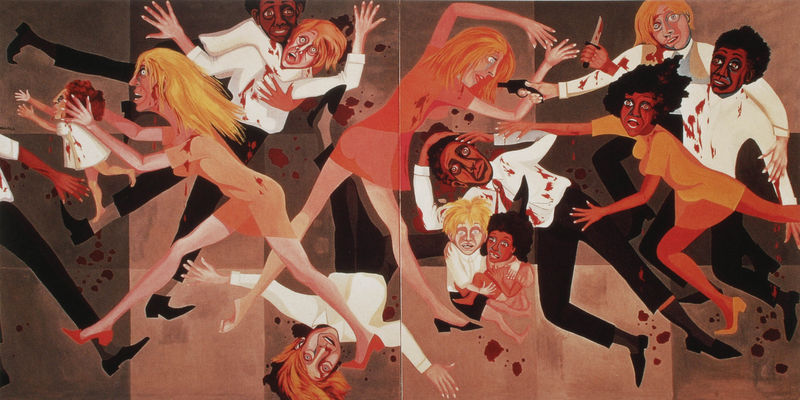
Titel: Die
Künstler: Faith Ringgold
Schlagwörter: kampf, weiß, wunde, frauen, gelb, menschen, mädchen, kleid, männer, orange, schwarz, rot, anzug, hemd, entsetzen, messer, mord, tod, tot, toter, kind, kinder, chaos, beine, hosen, laufen, angst, gewalt, krieg, krawatte, junge, blut, tote, panik, wunden, picasso, massaker, verletzung, mörder, pistole, verletzungen, revolver, knarre